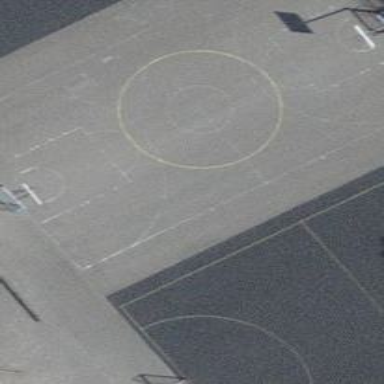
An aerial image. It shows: Asphalt pitch designated for handball on leisure land.